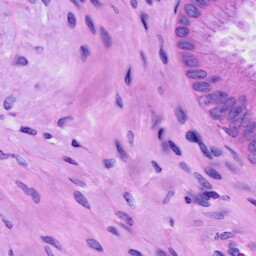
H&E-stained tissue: Cervix